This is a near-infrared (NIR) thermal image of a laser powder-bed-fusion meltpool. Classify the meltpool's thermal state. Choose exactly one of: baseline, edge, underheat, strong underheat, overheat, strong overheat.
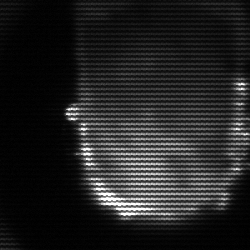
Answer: baseline